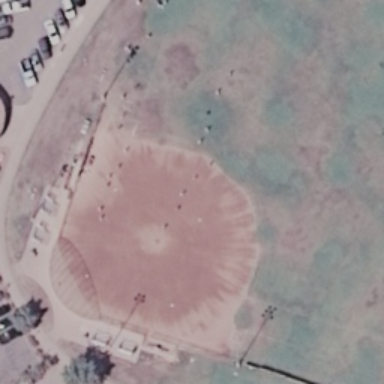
This is an old baseball diamond .